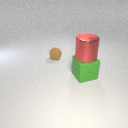
large red metal cylinder above large green rubber cube